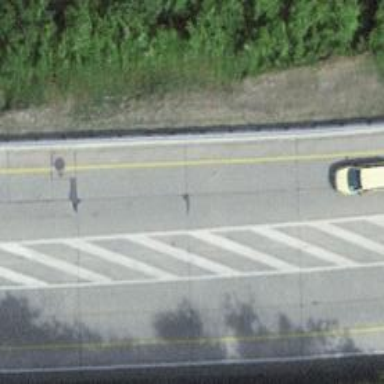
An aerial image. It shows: Primary highway with asphalt surface and designated cycle lane.